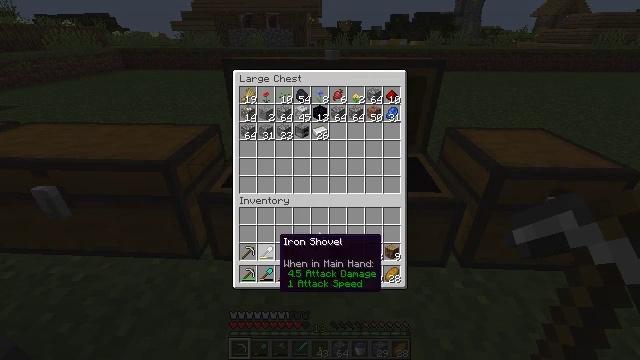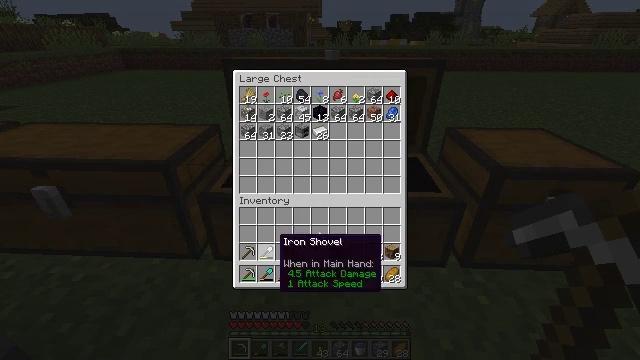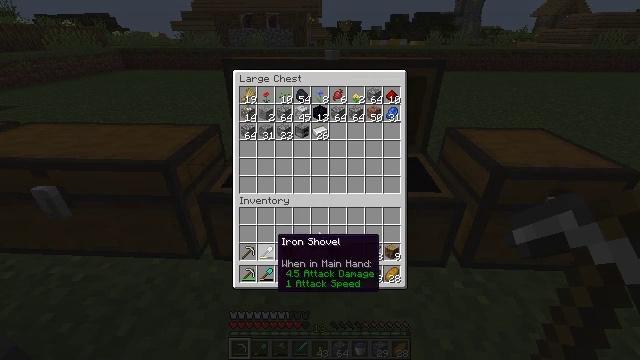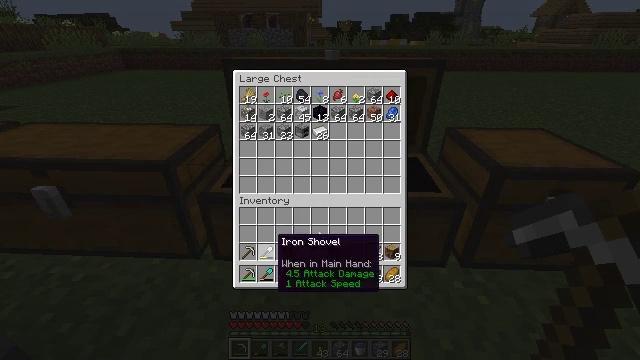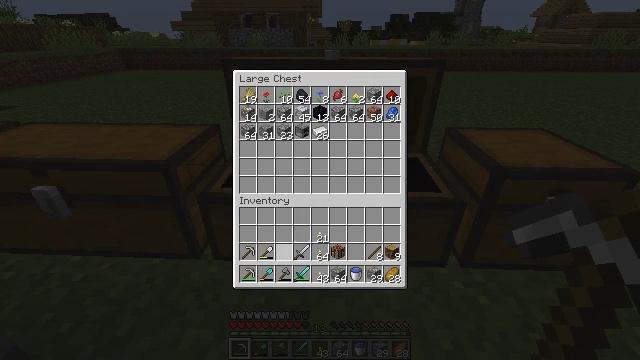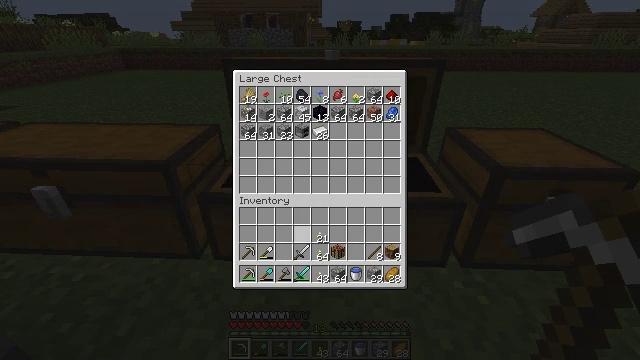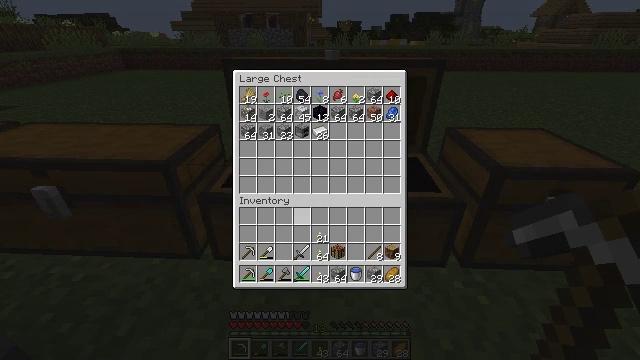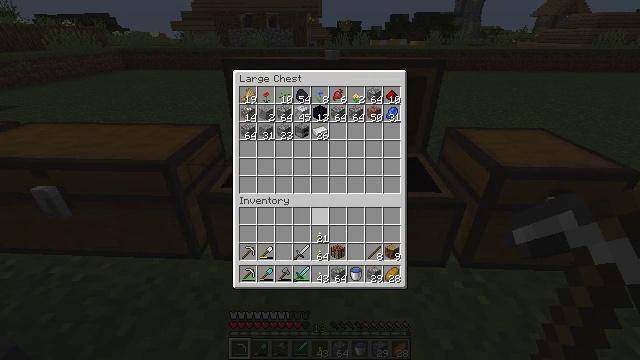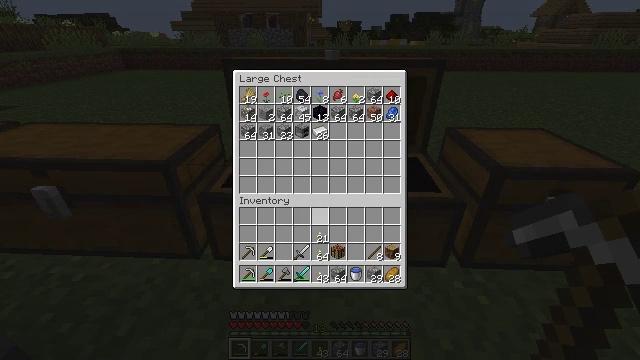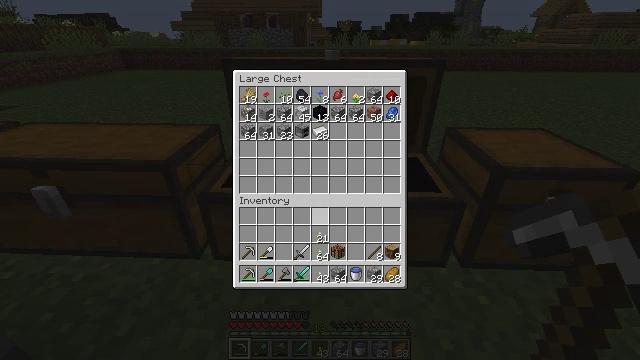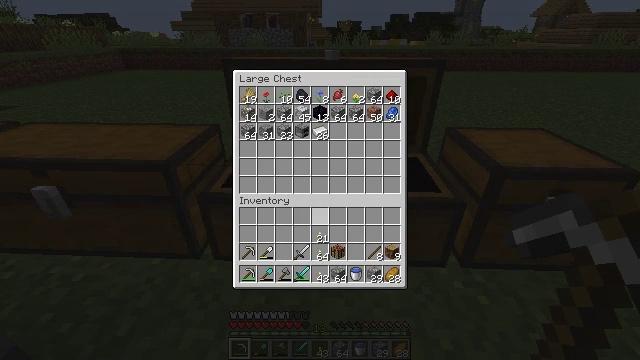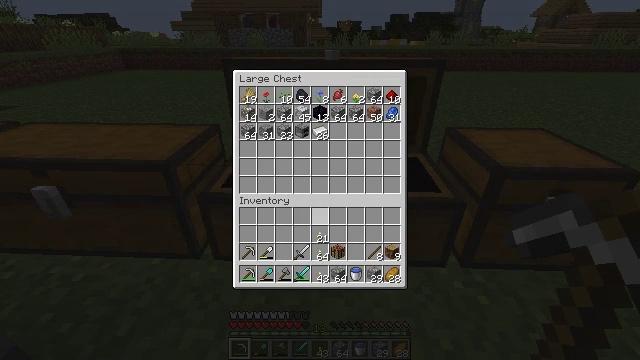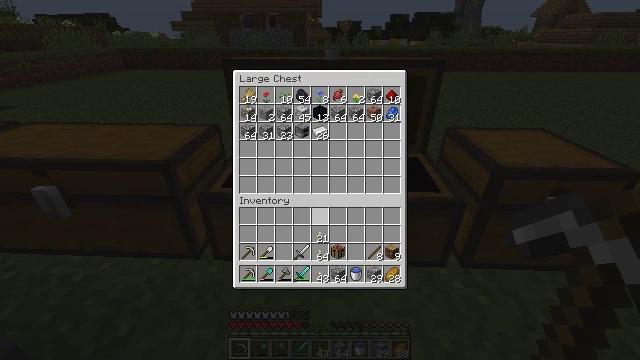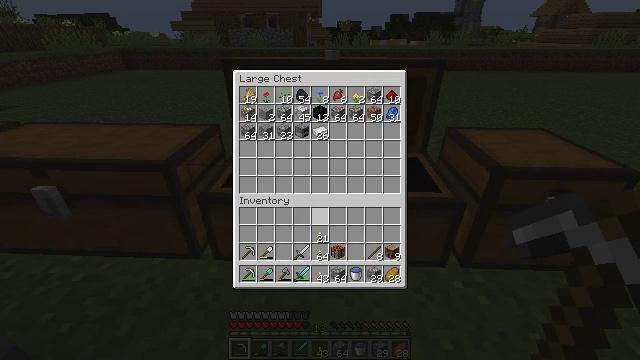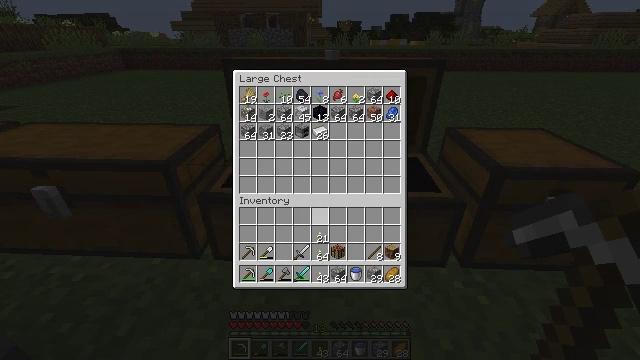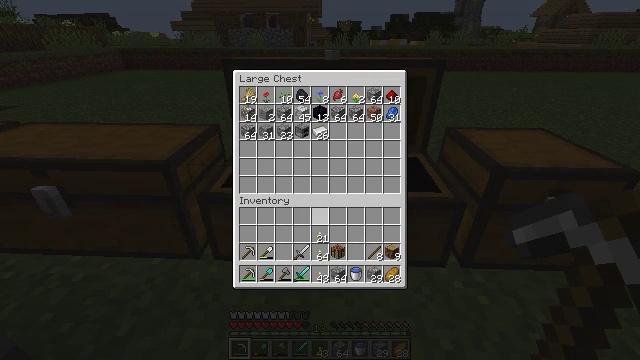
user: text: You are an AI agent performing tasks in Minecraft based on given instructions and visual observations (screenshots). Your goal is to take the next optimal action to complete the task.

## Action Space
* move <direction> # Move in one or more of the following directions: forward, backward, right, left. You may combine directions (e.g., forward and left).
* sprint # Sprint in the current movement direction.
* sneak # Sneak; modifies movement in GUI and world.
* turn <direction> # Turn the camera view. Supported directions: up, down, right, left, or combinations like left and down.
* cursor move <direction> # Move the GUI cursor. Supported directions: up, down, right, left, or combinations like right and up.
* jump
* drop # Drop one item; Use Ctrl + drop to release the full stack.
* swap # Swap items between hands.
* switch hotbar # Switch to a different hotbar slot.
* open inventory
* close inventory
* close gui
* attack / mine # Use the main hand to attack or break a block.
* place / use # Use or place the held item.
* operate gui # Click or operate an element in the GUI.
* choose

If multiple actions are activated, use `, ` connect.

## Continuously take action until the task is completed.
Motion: motion action
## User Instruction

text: Collect carrots by breaking the crop.
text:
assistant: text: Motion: no_op
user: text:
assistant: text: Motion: no_op
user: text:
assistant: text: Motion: no_op
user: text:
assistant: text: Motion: no_op
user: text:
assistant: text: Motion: cursor move right and up
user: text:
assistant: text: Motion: cursor move right and up
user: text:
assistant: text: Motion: cursor move right
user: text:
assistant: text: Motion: no_op
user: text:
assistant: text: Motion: no_op
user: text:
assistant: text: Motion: no_op
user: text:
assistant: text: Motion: no_op
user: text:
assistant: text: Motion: no_op
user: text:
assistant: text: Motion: no_op
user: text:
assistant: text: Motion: no_op
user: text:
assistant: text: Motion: no_op
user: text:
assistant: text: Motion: no_op
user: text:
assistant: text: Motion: no_op
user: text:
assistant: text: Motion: no_op
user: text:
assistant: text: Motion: no_op
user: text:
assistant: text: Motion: no_op
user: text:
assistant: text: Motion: no_op
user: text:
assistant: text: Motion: no_op
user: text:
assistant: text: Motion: no_op
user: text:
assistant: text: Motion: no_op
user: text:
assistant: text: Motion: no_op
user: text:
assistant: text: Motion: no_op
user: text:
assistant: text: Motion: no_op
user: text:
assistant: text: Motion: no_op
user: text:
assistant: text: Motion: no_op
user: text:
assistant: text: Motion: no_op